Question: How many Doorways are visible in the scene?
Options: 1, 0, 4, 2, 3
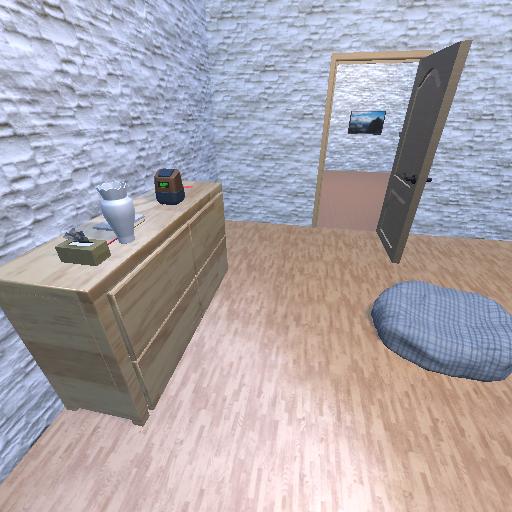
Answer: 1